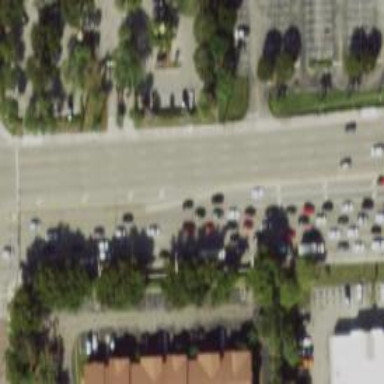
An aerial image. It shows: Primary highway with separate asphalt sidewalk.